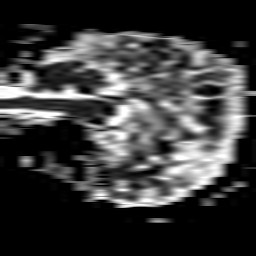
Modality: ADC
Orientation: sagittal
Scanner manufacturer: philips
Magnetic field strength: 3 T
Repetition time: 3.8 s
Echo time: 0.06134 s